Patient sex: M
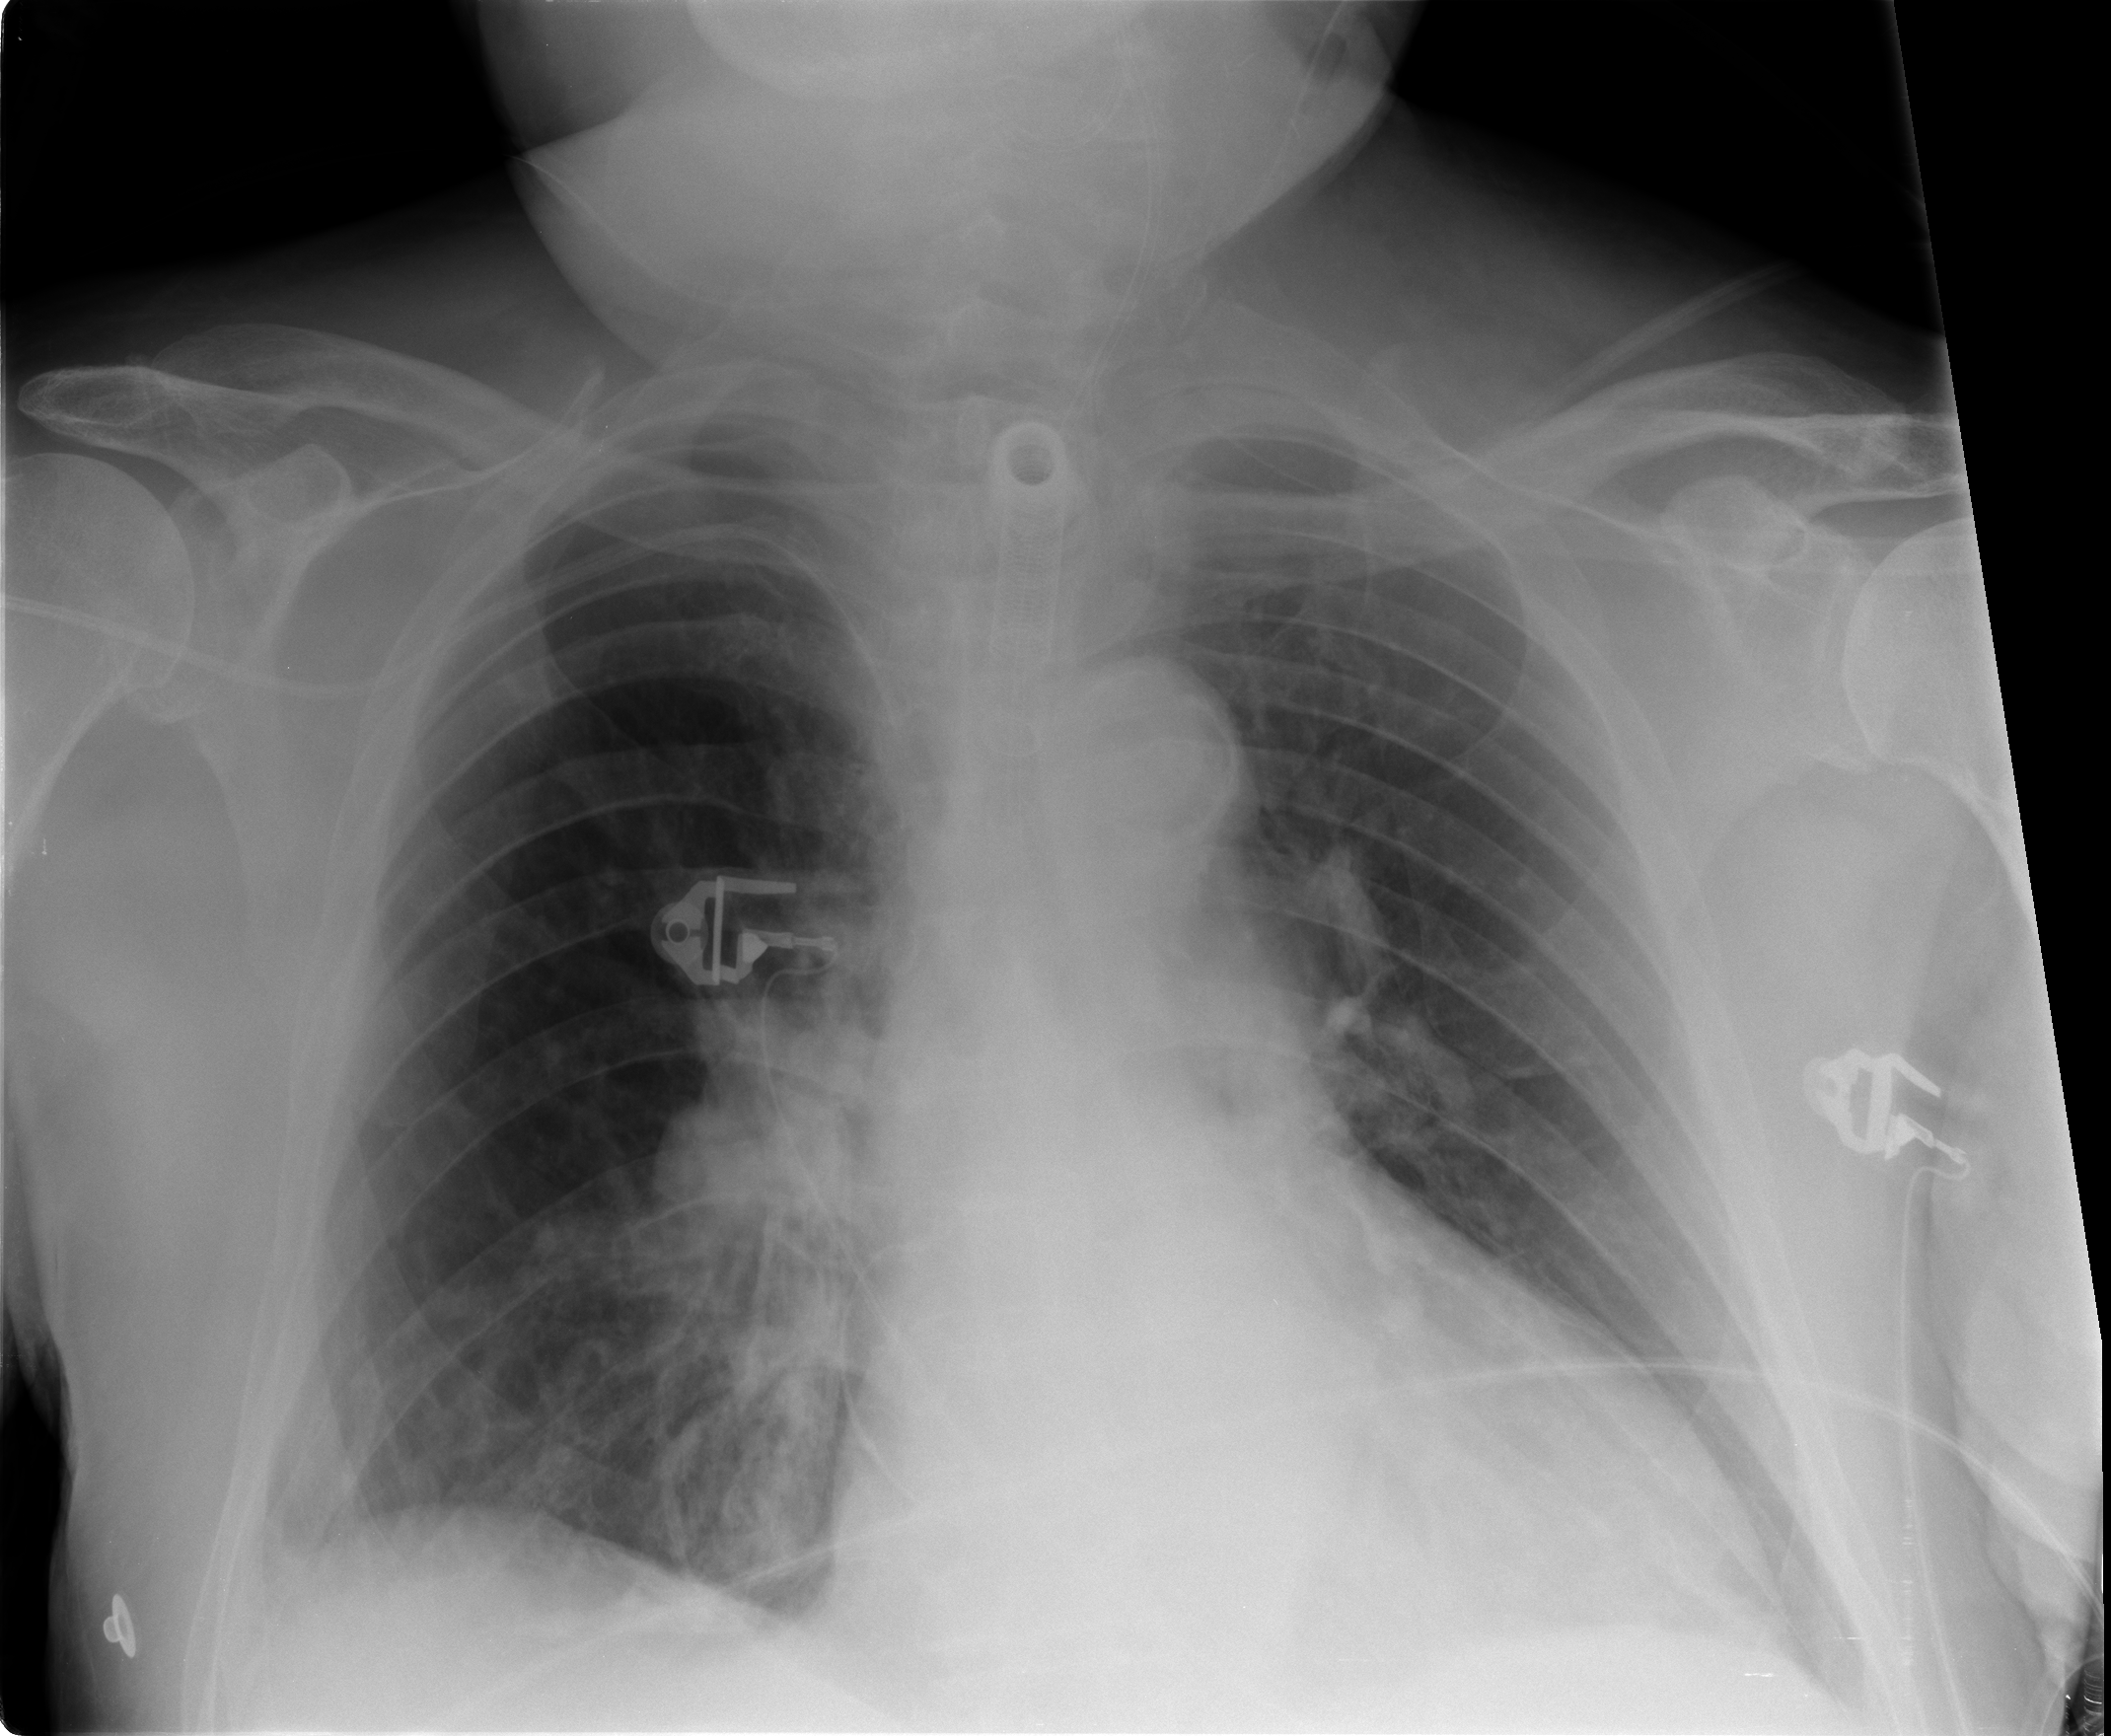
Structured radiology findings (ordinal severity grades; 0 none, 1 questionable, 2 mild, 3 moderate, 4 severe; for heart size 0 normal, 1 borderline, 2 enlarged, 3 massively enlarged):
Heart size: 2
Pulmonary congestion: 1
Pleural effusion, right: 1
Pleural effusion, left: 0
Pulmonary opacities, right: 0
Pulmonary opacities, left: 0
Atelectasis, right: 2
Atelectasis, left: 2